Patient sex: M
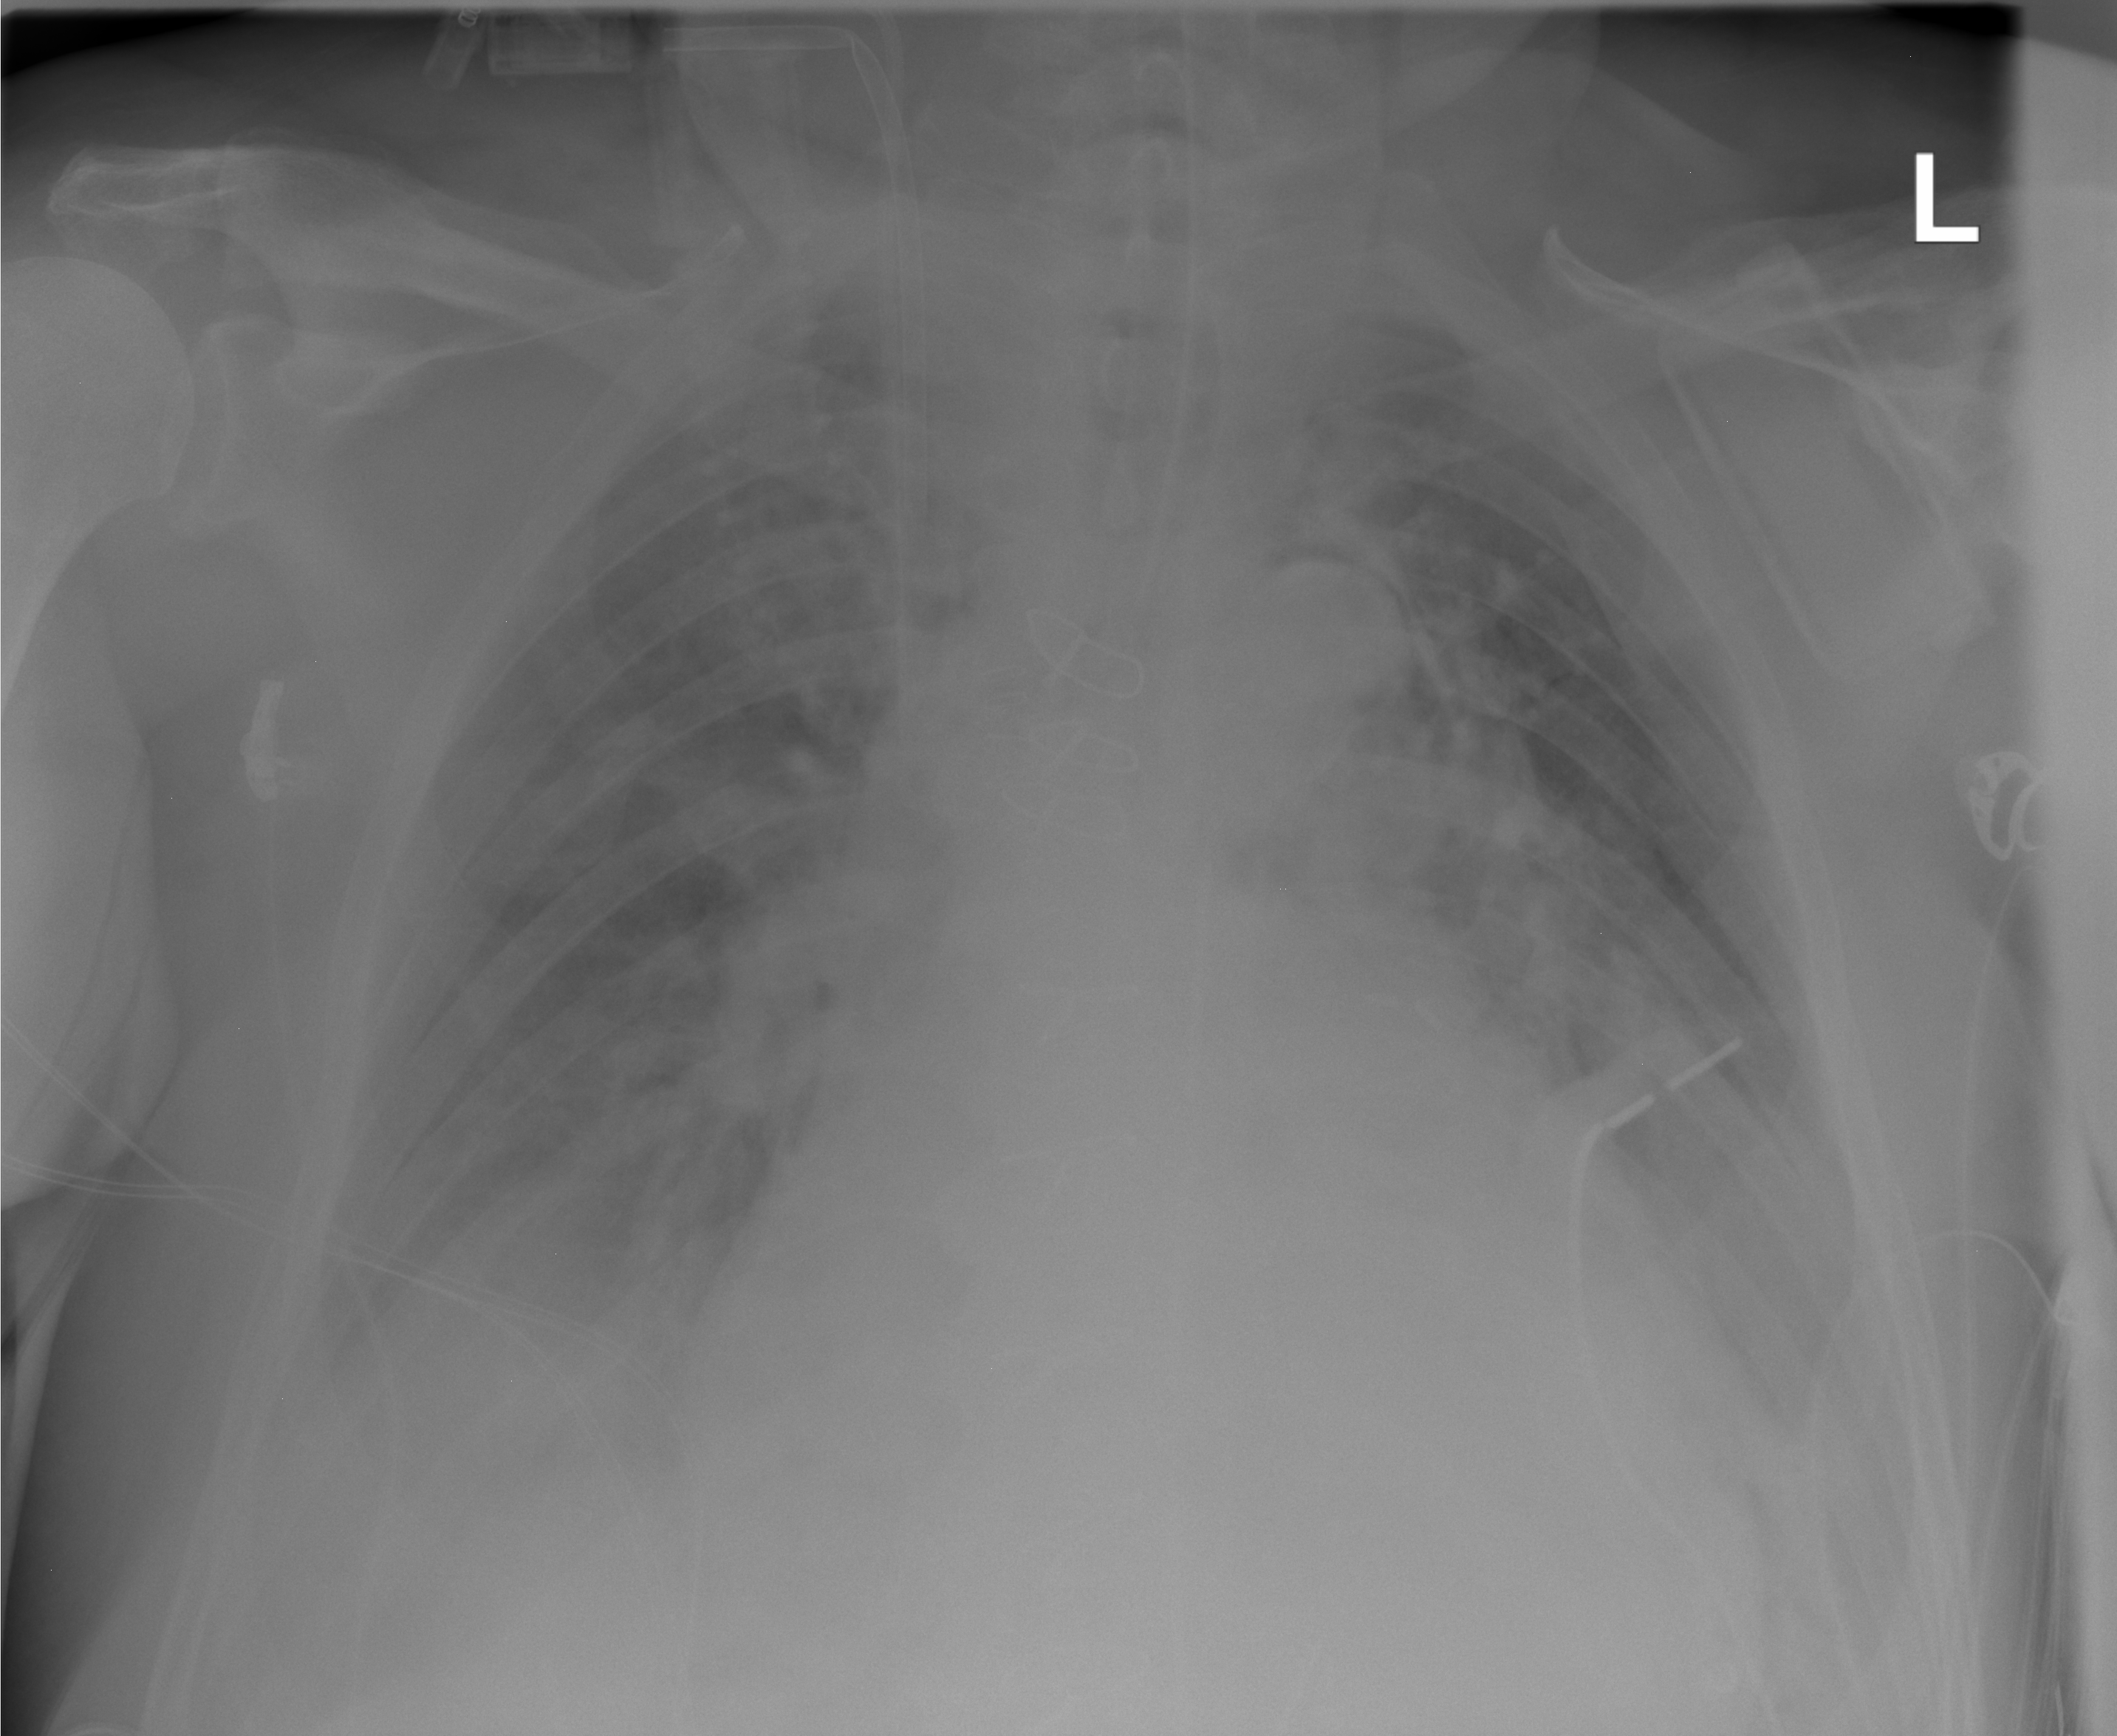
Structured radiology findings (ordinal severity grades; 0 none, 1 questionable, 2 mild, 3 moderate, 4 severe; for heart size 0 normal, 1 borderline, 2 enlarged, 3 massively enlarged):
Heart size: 2
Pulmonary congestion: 2
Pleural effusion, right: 2
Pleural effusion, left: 2
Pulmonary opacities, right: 0
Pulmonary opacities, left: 0
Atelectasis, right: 2
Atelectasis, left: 2